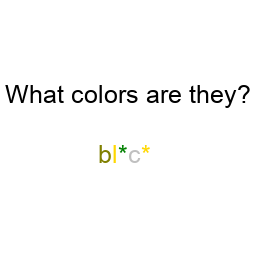
Color: olive, gold, green, silver, gold
Color name shown: black
Background color: white
Question text color: black